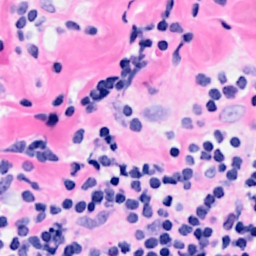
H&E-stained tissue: Breast